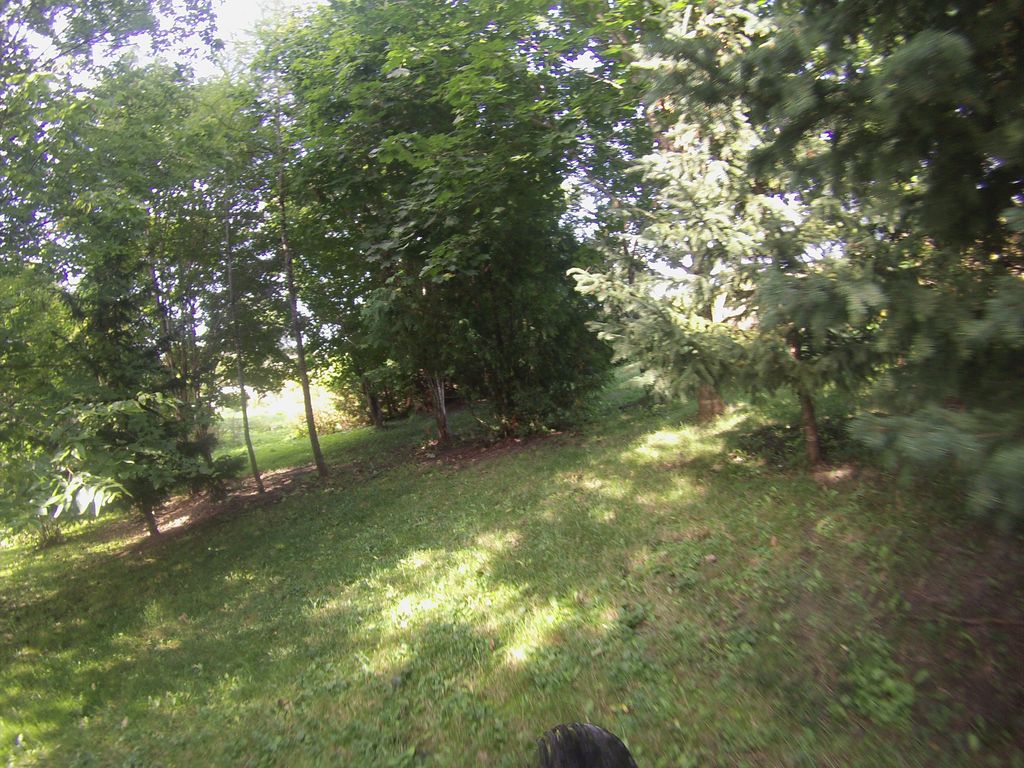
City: ottawa-gatineau